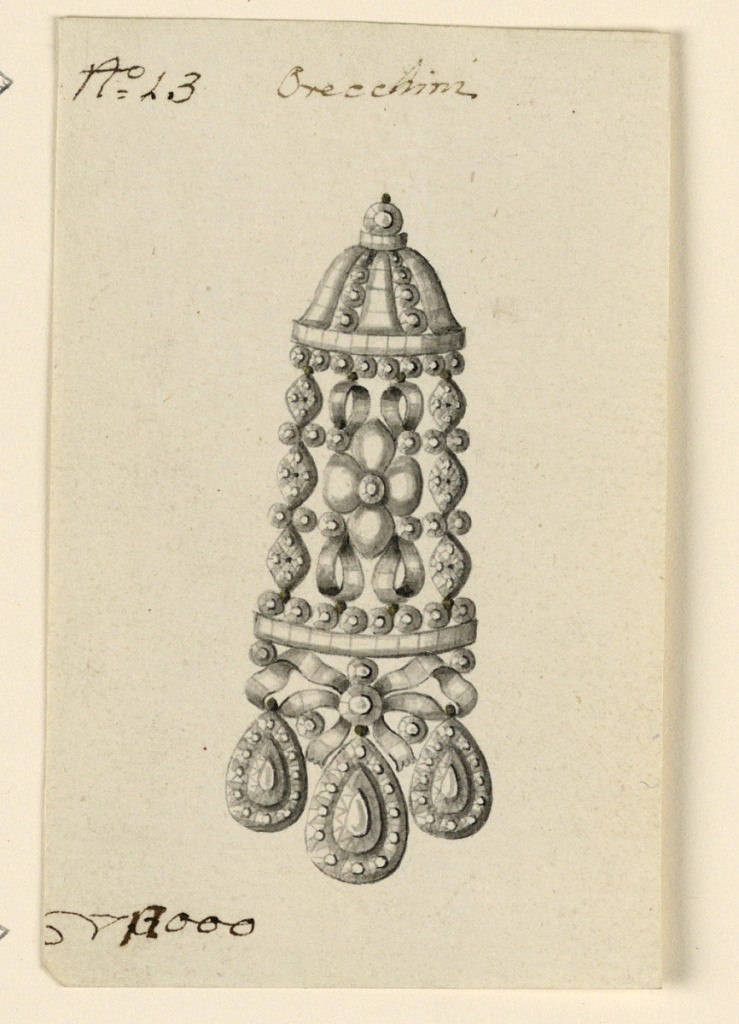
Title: Design for an Earring
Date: late 18th century
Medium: Pen and ink, brush and gray watercolor on light green paper
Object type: Drawing
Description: Jewelry design for an earring. In the shape of a pavilion, having inside a blossom with four loops of ribbon. Below the base is a knot supporting three drops.